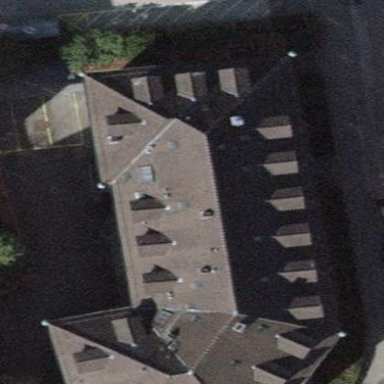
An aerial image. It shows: Hipped roof on apartment building.